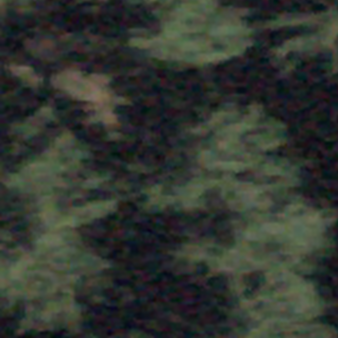
Label: other